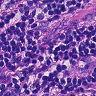
Metastatic tissue present: yes